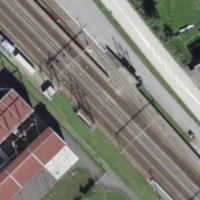
EUNIS habitat code: 57
Species observed at this site:
Saponaria ocymoides
Teucrium scorodonia